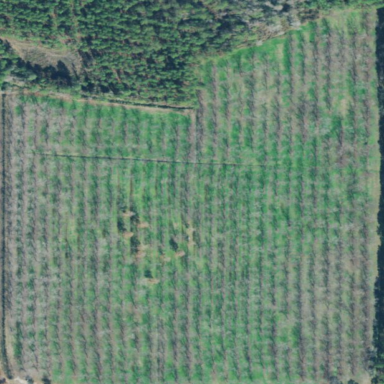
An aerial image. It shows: Orchard.